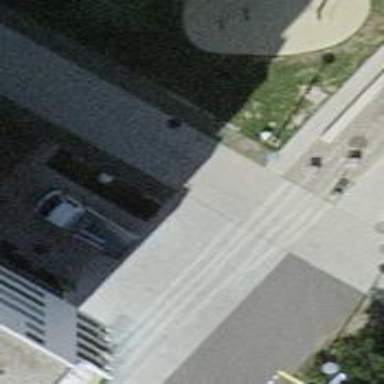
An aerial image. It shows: Bollard barrier.